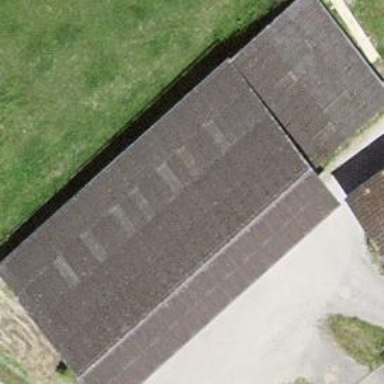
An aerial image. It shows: Rural barn.